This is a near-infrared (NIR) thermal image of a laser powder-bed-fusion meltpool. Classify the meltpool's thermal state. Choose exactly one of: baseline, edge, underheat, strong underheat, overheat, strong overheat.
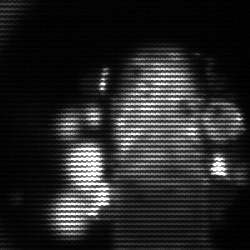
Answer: strong underheat